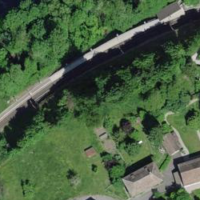
EUNIS habitat code: 24
Species observed at this site:
Amelanchier ovalis
Cepaea nemoralis
Macularia sylvatica
Picea abies
Juglans regia
Aesculus hippocastanum
Viola riviniana
Corylus avellana
Mareca penelope
Lysimachia nummularia
Knautia arvensis
Euonymus europaeus
Mergus merganser
Milvus milvus
Cinclus cinclus
Motacilla alba
Allium ursinum
Geranium pyrenaicum
Euphorbia cyparissias
Anthus pratensis
Taxus baccata
Chelidonium majus
Diplotaxis tenuifolia
Cardamine pratensis
Stachys sylvatica
Galanthus nivalis
Cardamine flexuosa
Rubus ulmifolius
Motacilla cinerea
Anas platyrhynchos
Medicago lupulina
Lotus corniculatus
Cymbalaria muralis
Lamium galeobdolon
Mespilus germanica
Ajuga reptans
Spiraea chamaedryfolia
Centaurea scabiosa
Plantago media
Ficus carica
Ranunculus repens
Accipiter nisus